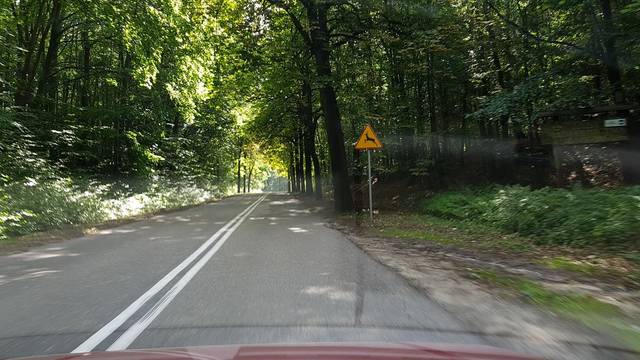
Region: Germany
Coordinates: 54.188, 16.248